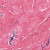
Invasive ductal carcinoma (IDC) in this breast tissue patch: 0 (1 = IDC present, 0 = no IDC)